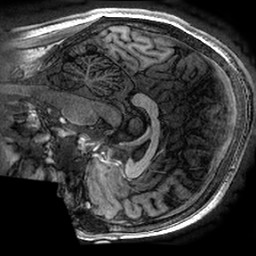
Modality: T1w
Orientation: sagittal
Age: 22
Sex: male
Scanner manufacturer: ge
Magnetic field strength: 3 T
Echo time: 0.002736 s